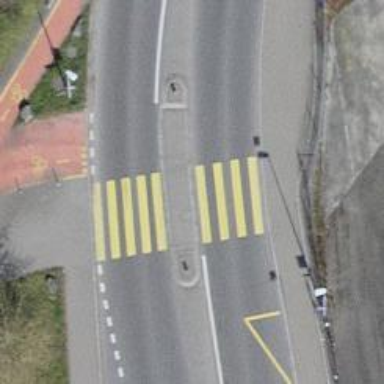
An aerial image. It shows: Uncontrolled zebra crossing with pedestrian island.